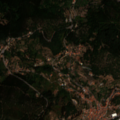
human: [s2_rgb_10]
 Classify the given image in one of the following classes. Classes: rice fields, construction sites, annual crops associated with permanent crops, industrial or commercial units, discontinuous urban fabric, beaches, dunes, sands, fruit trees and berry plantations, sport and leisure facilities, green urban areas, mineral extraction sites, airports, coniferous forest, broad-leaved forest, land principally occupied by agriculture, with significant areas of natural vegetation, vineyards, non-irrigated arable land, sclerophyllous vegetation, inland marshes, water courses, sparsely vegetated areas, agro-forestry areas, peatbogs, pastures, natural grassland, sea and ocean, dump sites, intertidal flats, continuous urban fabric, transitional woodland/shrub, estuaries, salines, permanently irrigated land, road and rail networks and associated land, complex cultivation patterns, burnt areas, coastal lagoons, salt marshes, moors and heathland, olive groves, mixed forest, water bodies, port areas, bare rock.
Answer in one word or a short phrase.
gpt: discontinuous urban fabric, fruit trees and berry plantations, complex cultivation patterns, land principally occupied by agriculture, with significant areas of natural vegetation, broad-leaved forest